Question: Is it possible to have a tree structure with check boxes in JQuery MObile. I did not find any thing in demos.
I wanted something similar this image: Is there any alternative way we can achieve this?
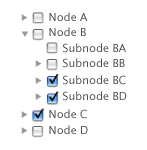
Answer: Well it's just a concept but I have a couple working examples:
- <URL>
HTML
'''
<div data-role="page">
<div data-role="content">
<div data-role="collapsible" data-collapsed="true">
<h3>
<input type="checkbox" name="checkbox-1a" id="checkbox-1a" class="custom" />
<label for="checkbox-1a">Cheetos</label>
</h3>
<p>
<div data-role="fieldcontain">
<fieldset data-role="controlgroup">
<legend>Choose as many snacks as you'd like:</legend>
<input type="checkbox" name="checkbox-1aa" id="checkbox-1aa" class="custom" />
<label for="checkbox-1aa">Cheetos</label>
<input type="checkbox" name="checkbox-2aa" id="checkbox-2aa" class="custom" />
<label for="checkbox-2aa">Doritos</label>
<input type="checkbox" name="checkbox-3aa" id="checkbox-3aa" class="custom" />
<label for="checkbox-3aa">Fritos</label>
<input type="checkbox" name="checkbox-4aa" id="checkbox-4aa" class="custom" />
<label for="checkbox-4aa">Sun Chips</label>
</fieldset>
</div>
</p>
</div>
</div>
</div>
'''